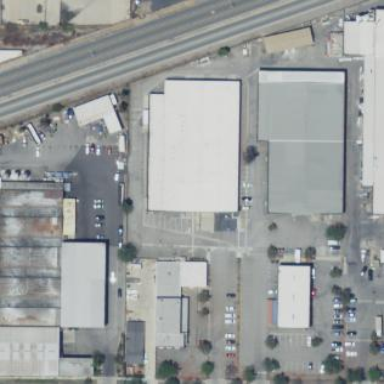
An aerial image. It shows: Industrial building.